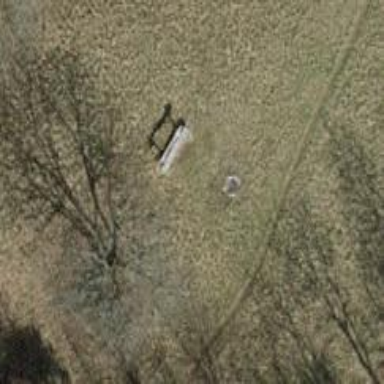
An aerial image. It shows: Bench for seating.